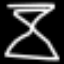
Label: hourglass